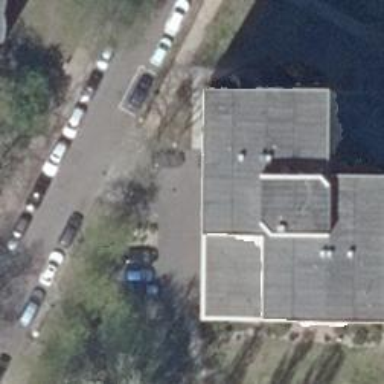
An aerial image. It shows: Flat-roofed apartment building with tar paper roofing.